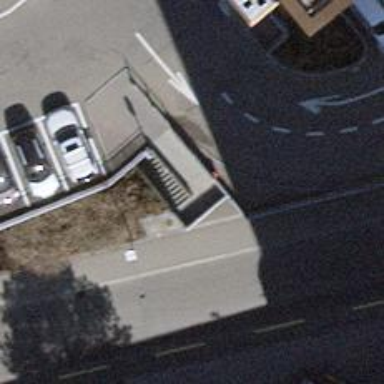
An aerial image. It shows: Road with steps.